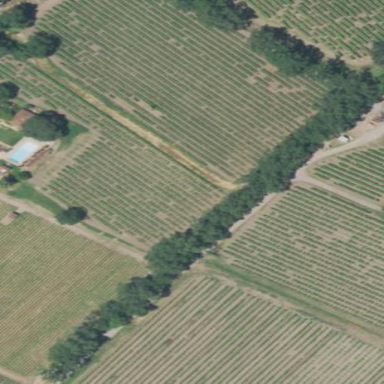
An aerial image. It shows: Vineyard growing grapes.